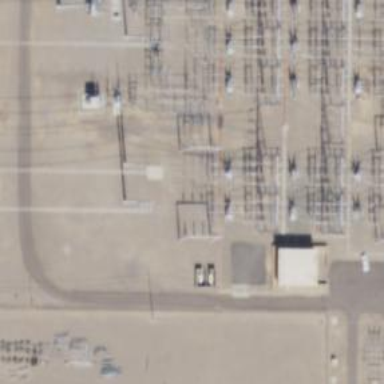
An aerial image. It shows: Power tower.